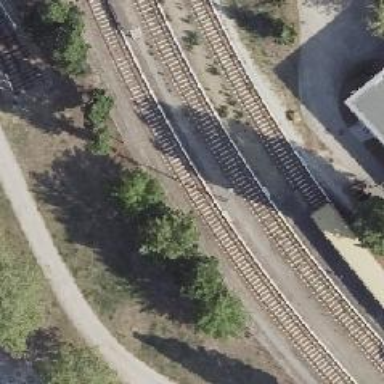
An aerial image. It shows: Yard used for service. The electrified light rail railway is visible.